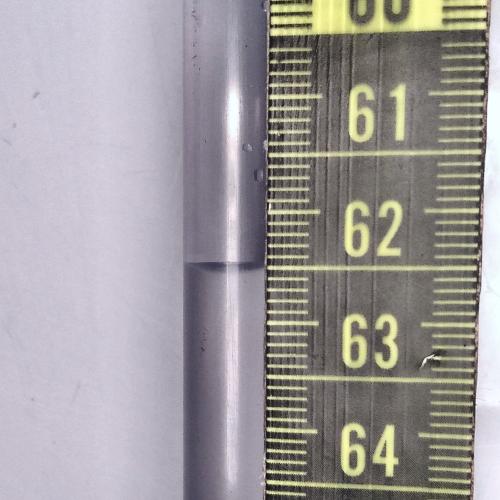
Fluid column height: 62.5 cm